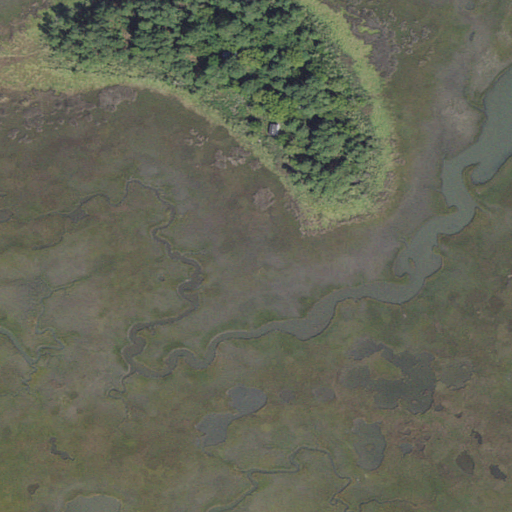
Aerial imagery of island in Virginia named Big Island containing herbaceous wetlands, woody wetlands, open development, and open water